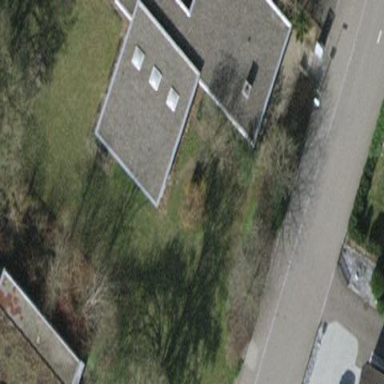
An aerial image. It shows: Kindergarten building.